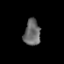
Tissue: prostate
Cell type: Epithelial cells
Senescence score: 0.3167
Nuclear area (px): 413
Mean DAPI intensity: 106.274